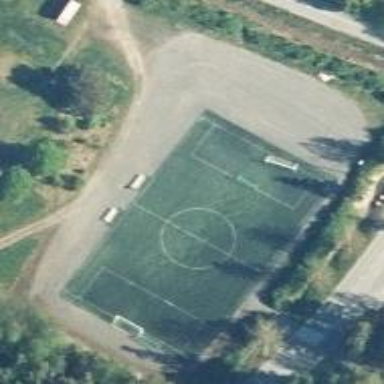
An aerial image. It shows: Gravel soccer pitch for leisure land activities.